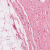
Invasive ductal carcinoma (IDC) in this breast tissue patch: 0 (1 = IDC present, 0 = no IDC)